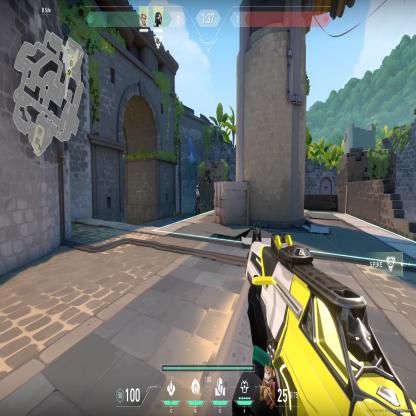
Label: teammate